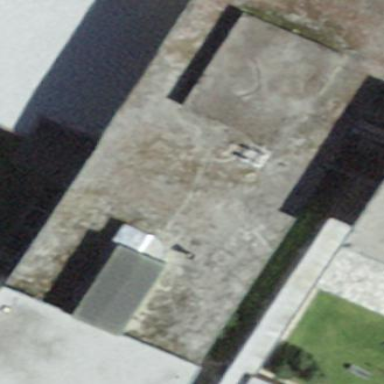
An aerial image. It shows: Hospital building.